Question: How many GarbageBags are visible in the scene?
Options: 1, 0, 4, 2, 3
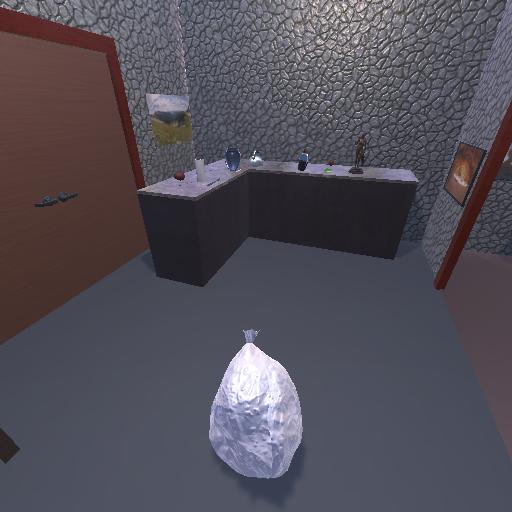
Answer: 1